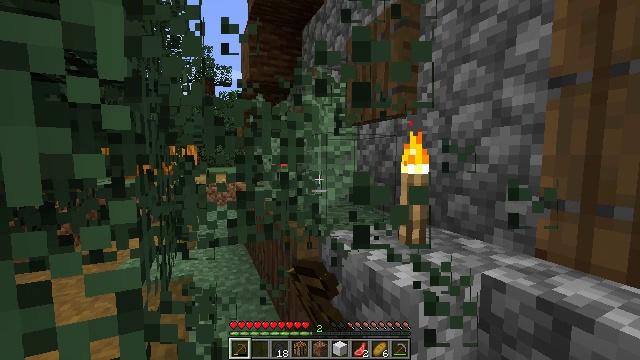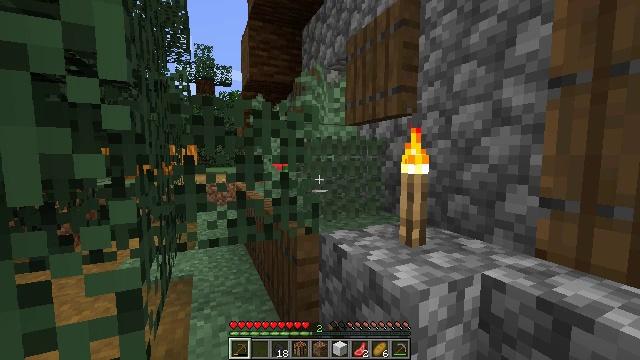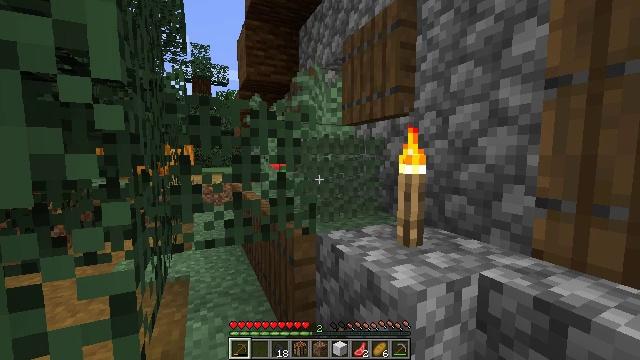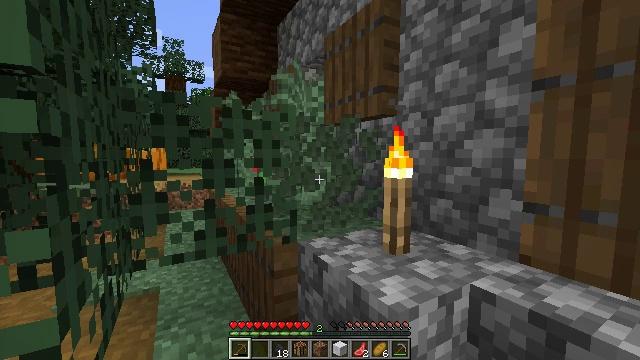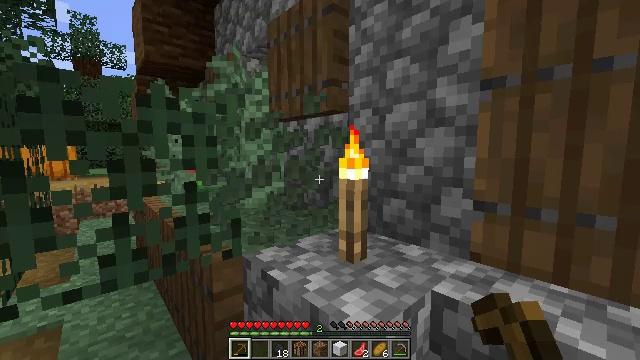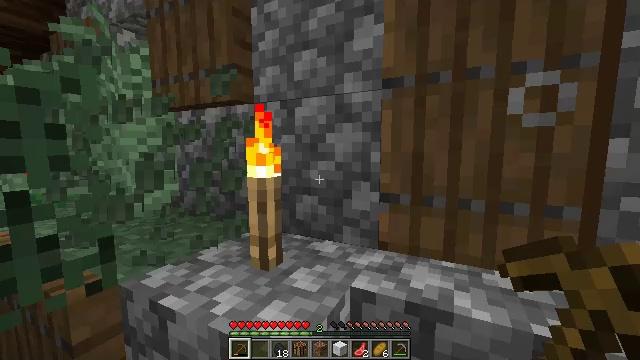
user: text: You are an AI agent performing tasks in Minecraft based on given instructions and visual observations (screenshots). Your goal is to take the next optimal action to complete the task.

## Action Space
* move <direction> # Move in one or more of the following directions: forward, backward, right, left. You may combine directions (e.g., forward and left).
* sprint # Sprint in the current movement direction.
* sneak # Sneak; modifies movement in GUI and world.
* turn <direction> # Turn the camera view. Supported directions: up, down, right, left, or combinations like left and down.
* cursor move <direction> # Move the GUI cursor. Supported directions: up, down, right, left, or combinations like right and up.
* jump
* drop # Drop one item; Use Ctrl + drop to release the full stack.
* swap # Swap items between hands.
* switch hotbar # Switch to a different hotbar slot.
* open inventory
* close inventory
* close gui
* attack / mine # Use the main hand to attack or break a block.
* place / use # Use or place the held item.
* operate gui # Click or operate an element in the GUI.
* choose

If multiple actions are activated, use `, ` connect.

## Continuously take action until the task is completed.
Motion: motion action
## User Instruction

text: Harvest some fern.
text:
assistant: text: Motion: attack / mine
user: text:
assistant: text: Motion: move forward
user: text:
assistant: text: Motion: move forward, turn right
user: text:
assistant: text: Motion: move forward, turn right
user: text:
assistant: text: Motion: move forward, turn right
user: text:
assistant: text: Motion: no_op